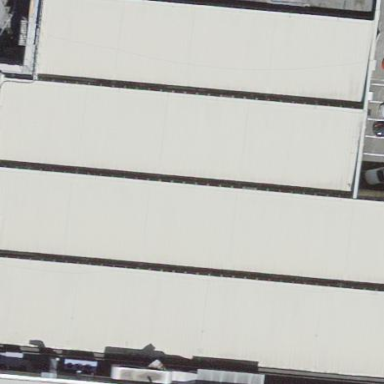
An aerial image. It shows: Commercial building.